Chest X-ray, PA view. Patient: 35 years old, sex M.
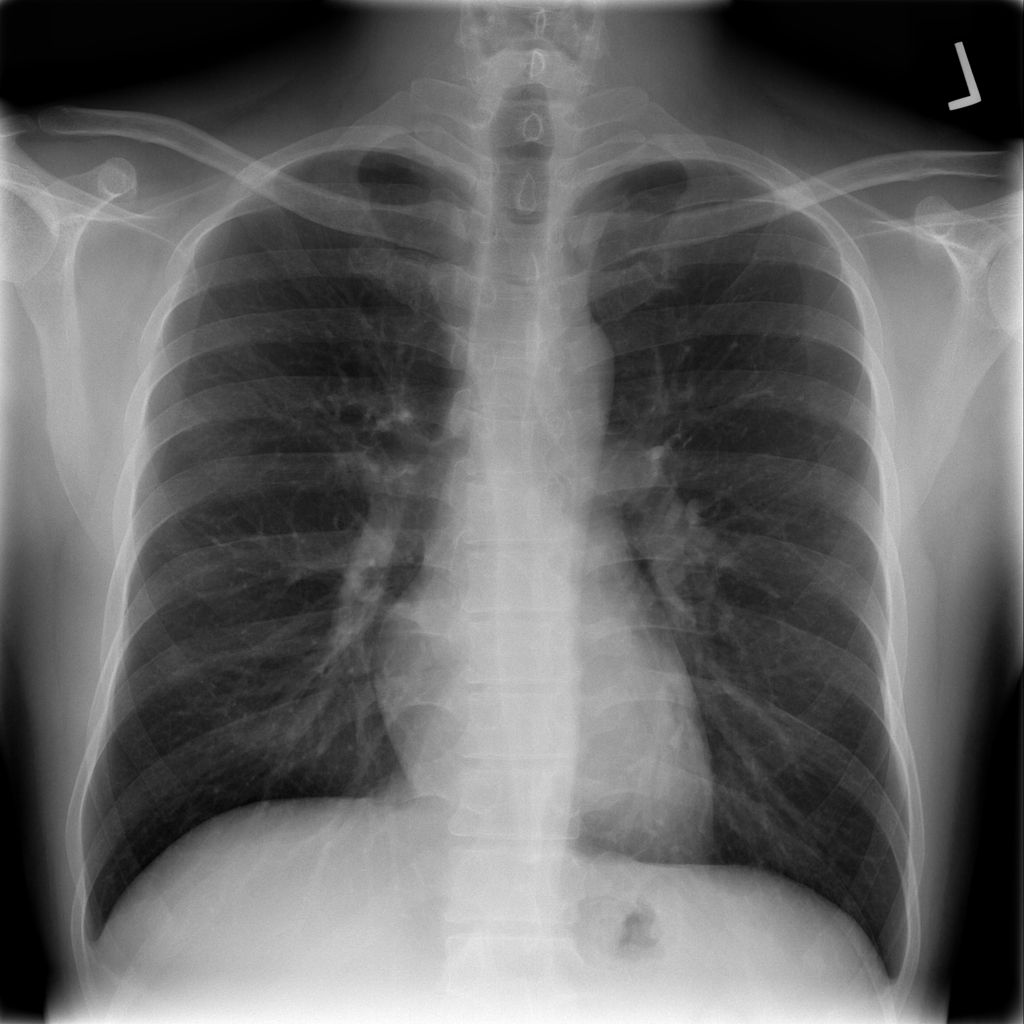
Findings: No Finding